Aerial crown-view tile of a tropical tree (Barro Colorado Island, Panama), acquired 20241112:
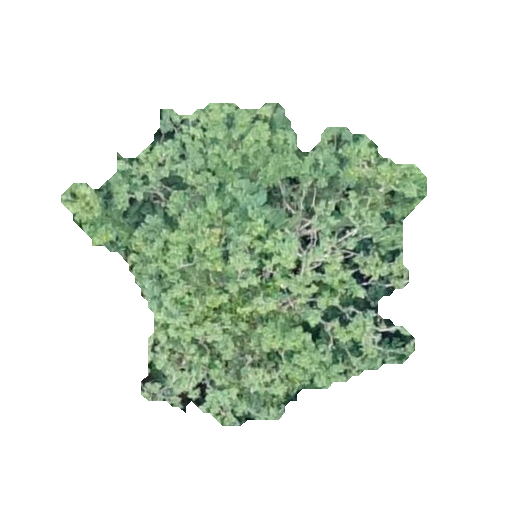
Species: Lonchocarpus heptaphyllus
GBIF accepted scientific name: Lonchocarpus heptaphyllus
Crown area: 117.635 m²